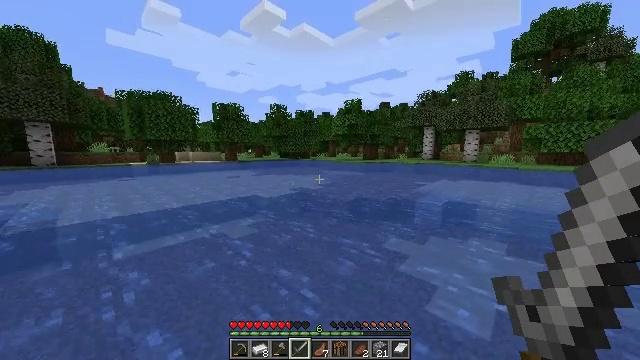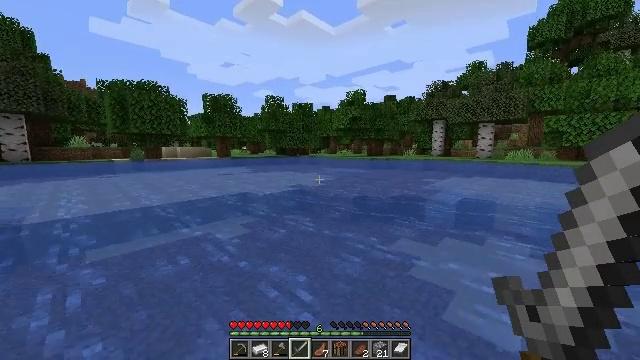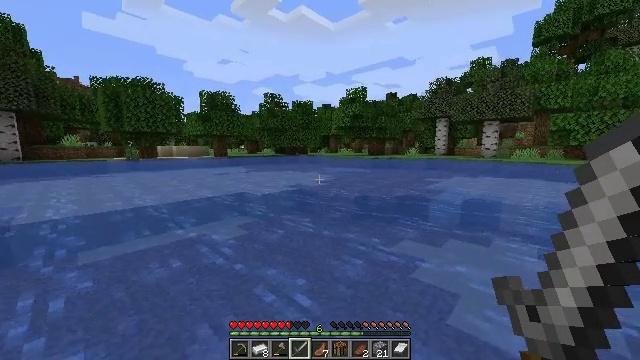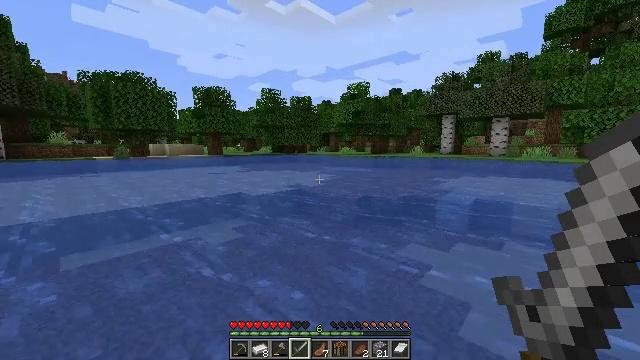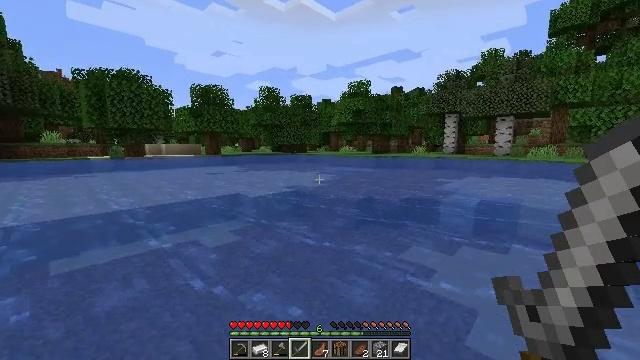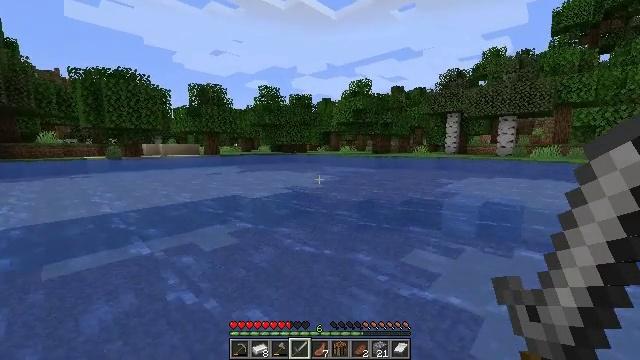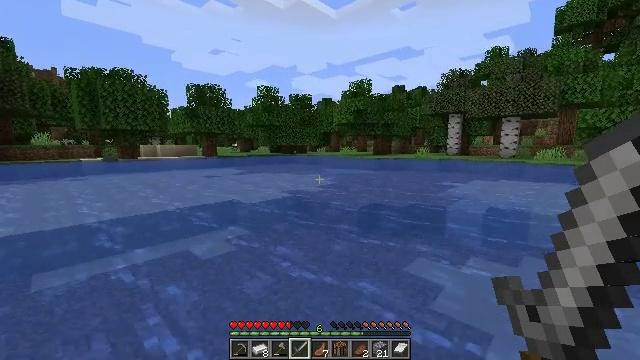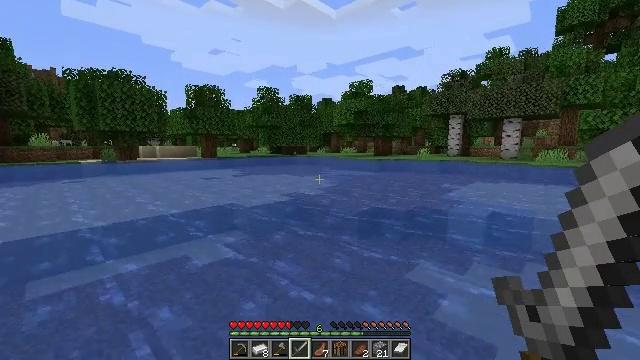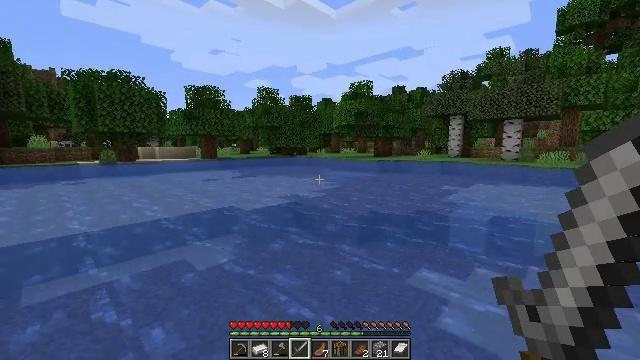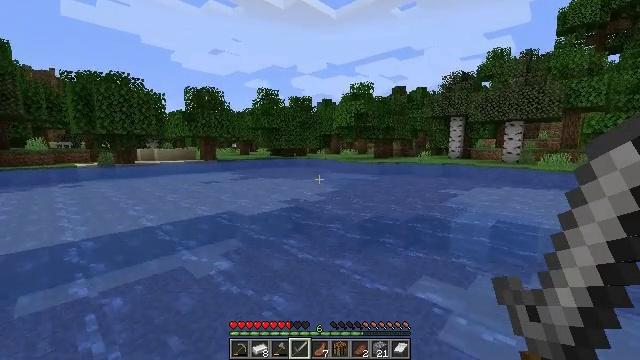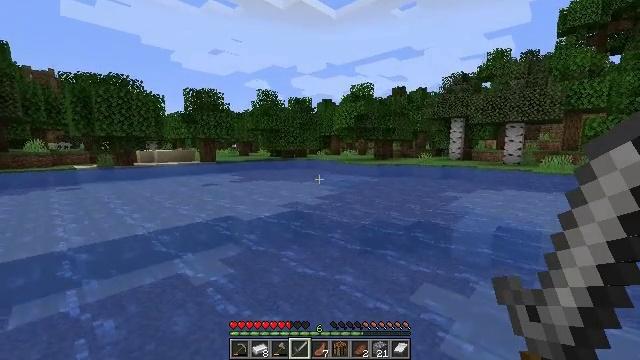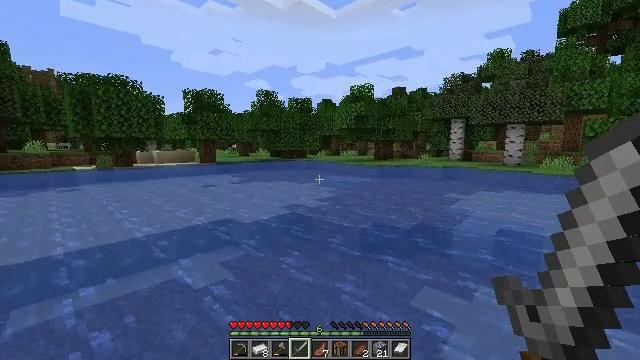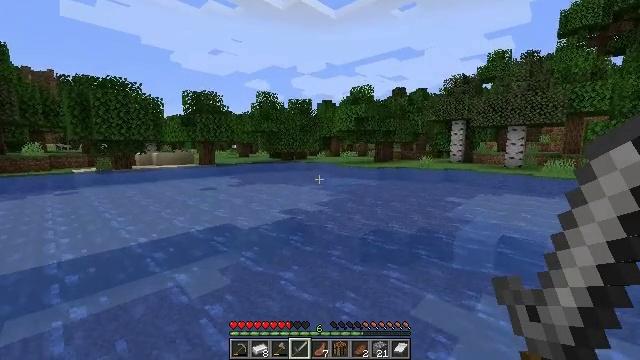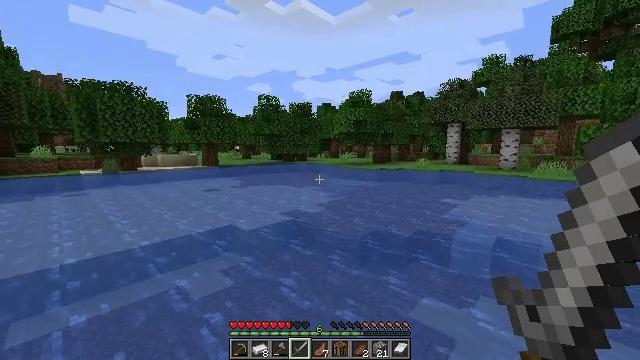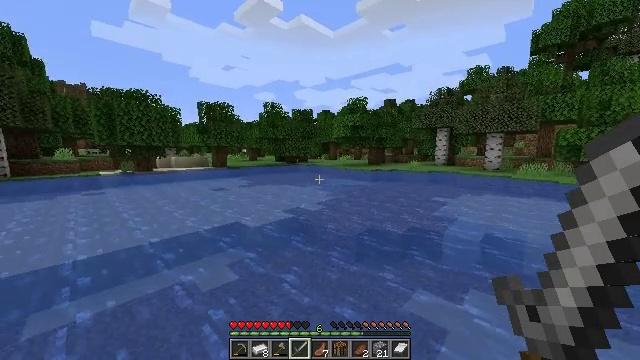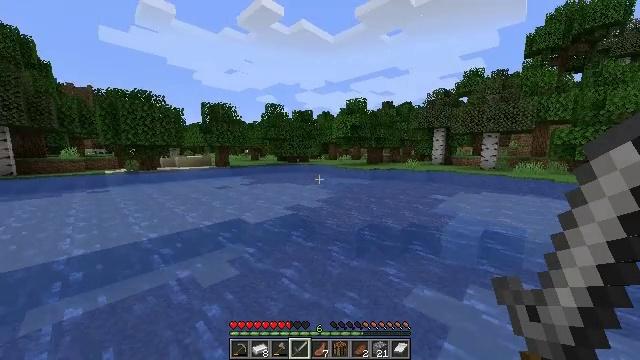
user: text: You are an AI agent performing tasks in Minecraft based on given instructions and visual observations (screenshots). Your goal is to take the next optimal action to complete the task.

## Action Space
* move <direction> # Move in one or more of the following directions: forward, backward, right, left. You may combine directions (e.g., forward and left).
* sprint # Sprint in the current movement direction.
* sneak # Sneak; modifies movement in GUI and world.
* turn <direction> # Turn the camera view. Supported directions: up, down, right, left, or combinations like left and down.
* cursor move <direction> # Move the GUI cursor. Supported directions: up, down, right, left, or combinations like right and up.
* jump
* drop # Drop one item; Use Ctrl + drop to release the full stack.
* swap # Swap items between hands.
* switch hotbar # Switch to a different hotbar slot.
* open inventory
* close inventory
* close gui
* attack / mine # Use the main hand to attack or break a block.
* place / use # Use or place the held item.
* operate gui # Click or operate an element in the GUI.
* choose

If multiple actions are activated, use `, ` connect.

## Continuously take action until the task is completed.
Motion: motion action
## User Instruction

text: Break oak leaves from the trees.
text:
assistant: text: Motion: move forward, sprint, jump
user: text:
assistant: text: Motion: move forward, sprint, jump
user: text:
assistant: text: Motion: move forward, sprint, jump
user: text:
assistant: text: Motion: move forward, sprint, jump
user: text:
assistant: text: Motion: move forward, sprint, jump
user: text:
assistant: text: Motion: move forward, sprint, jump
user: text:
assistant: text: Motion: move forward, sprint, jump
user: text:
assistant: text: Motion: move forward, sprint, jump
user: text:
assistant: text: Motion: move forward, sprint, jump
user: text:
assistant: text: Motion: move forward, sprint, jump
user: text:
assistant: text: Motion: move forward, sprint, jump
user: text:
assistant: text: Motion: move forward, sprint, jump
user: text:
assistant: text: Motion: move forward, sprint, jump
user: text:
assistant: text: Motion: move forward, sprint, jump
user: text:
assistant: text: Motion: move forward, sprint, jump
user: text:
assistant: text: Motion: move forward, sprint, jump
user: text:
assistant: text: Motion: move forward, sprint, jump
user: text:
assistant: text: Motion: move forward, sprint, jump
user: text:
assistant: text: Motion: move forward, sprint, jump
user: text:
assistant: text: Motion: move forward, sprint, jump
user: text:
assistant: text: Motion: move forward, sprint, jump
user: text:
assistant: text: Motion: move forward, sprint, jump
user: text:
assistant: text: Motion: move forward, sprint, jump
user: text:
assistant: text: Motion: move forward, sprint, jump
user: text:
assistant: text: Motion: move forward, sprint, jump
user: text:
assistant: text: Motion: move forward, sprint, jump
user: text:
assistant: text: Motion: move forward, sprint, jump
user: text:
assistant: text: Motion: move forward, sprint, jump
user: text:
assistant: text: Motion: move forward, sprint, jump
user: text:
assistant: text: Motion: move forward, sprint, jump